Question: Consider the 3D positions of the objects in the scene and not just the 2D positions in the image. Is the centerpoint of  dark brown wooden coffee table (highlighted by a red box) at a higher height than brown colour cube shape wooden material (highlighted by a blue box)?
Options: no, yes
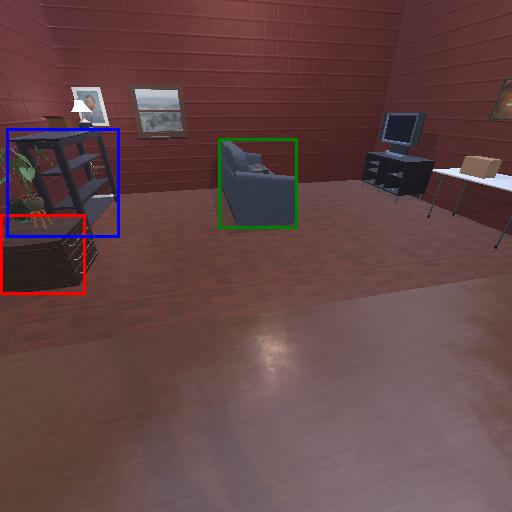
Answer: no